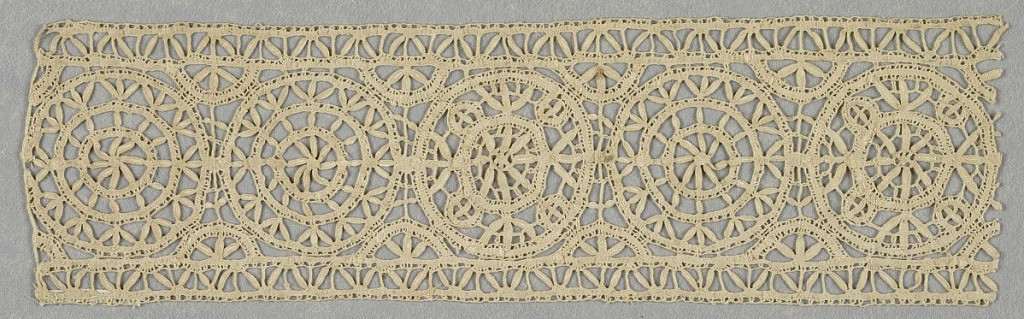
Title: Band
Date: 17th century
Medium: linen Technique: bobbin lace, discontinuous tape
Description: Strip of insertion lace in design of concentric circles, each with central rosette.